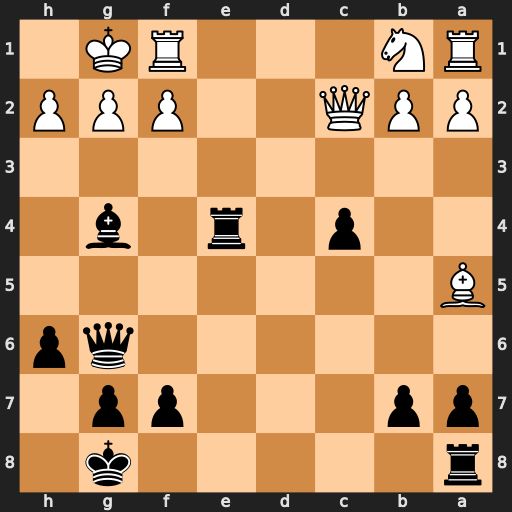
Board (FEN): r5k1/pp3pp1/6qp/B7/2p1r1b1/8/PPQ2PPP/RN3RK1
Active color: b
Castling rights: -
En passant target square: -
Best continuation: Bf3 g3 Qh5